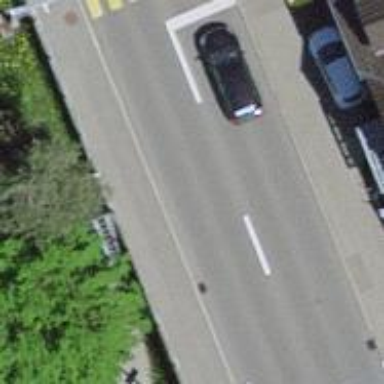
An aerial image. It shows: Road with steps.